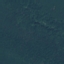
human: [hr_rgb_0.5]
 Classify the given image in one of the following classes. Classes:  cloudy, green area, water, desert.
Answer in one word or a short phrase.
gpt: green area